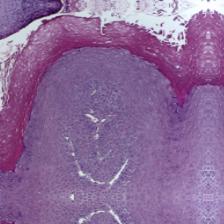
Diagnosis: OSCC